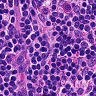
Metastatic tissue present: no